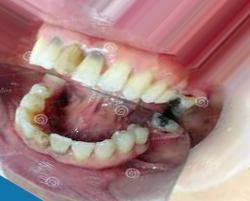
Condition: Tooth Discoloration